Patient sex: M
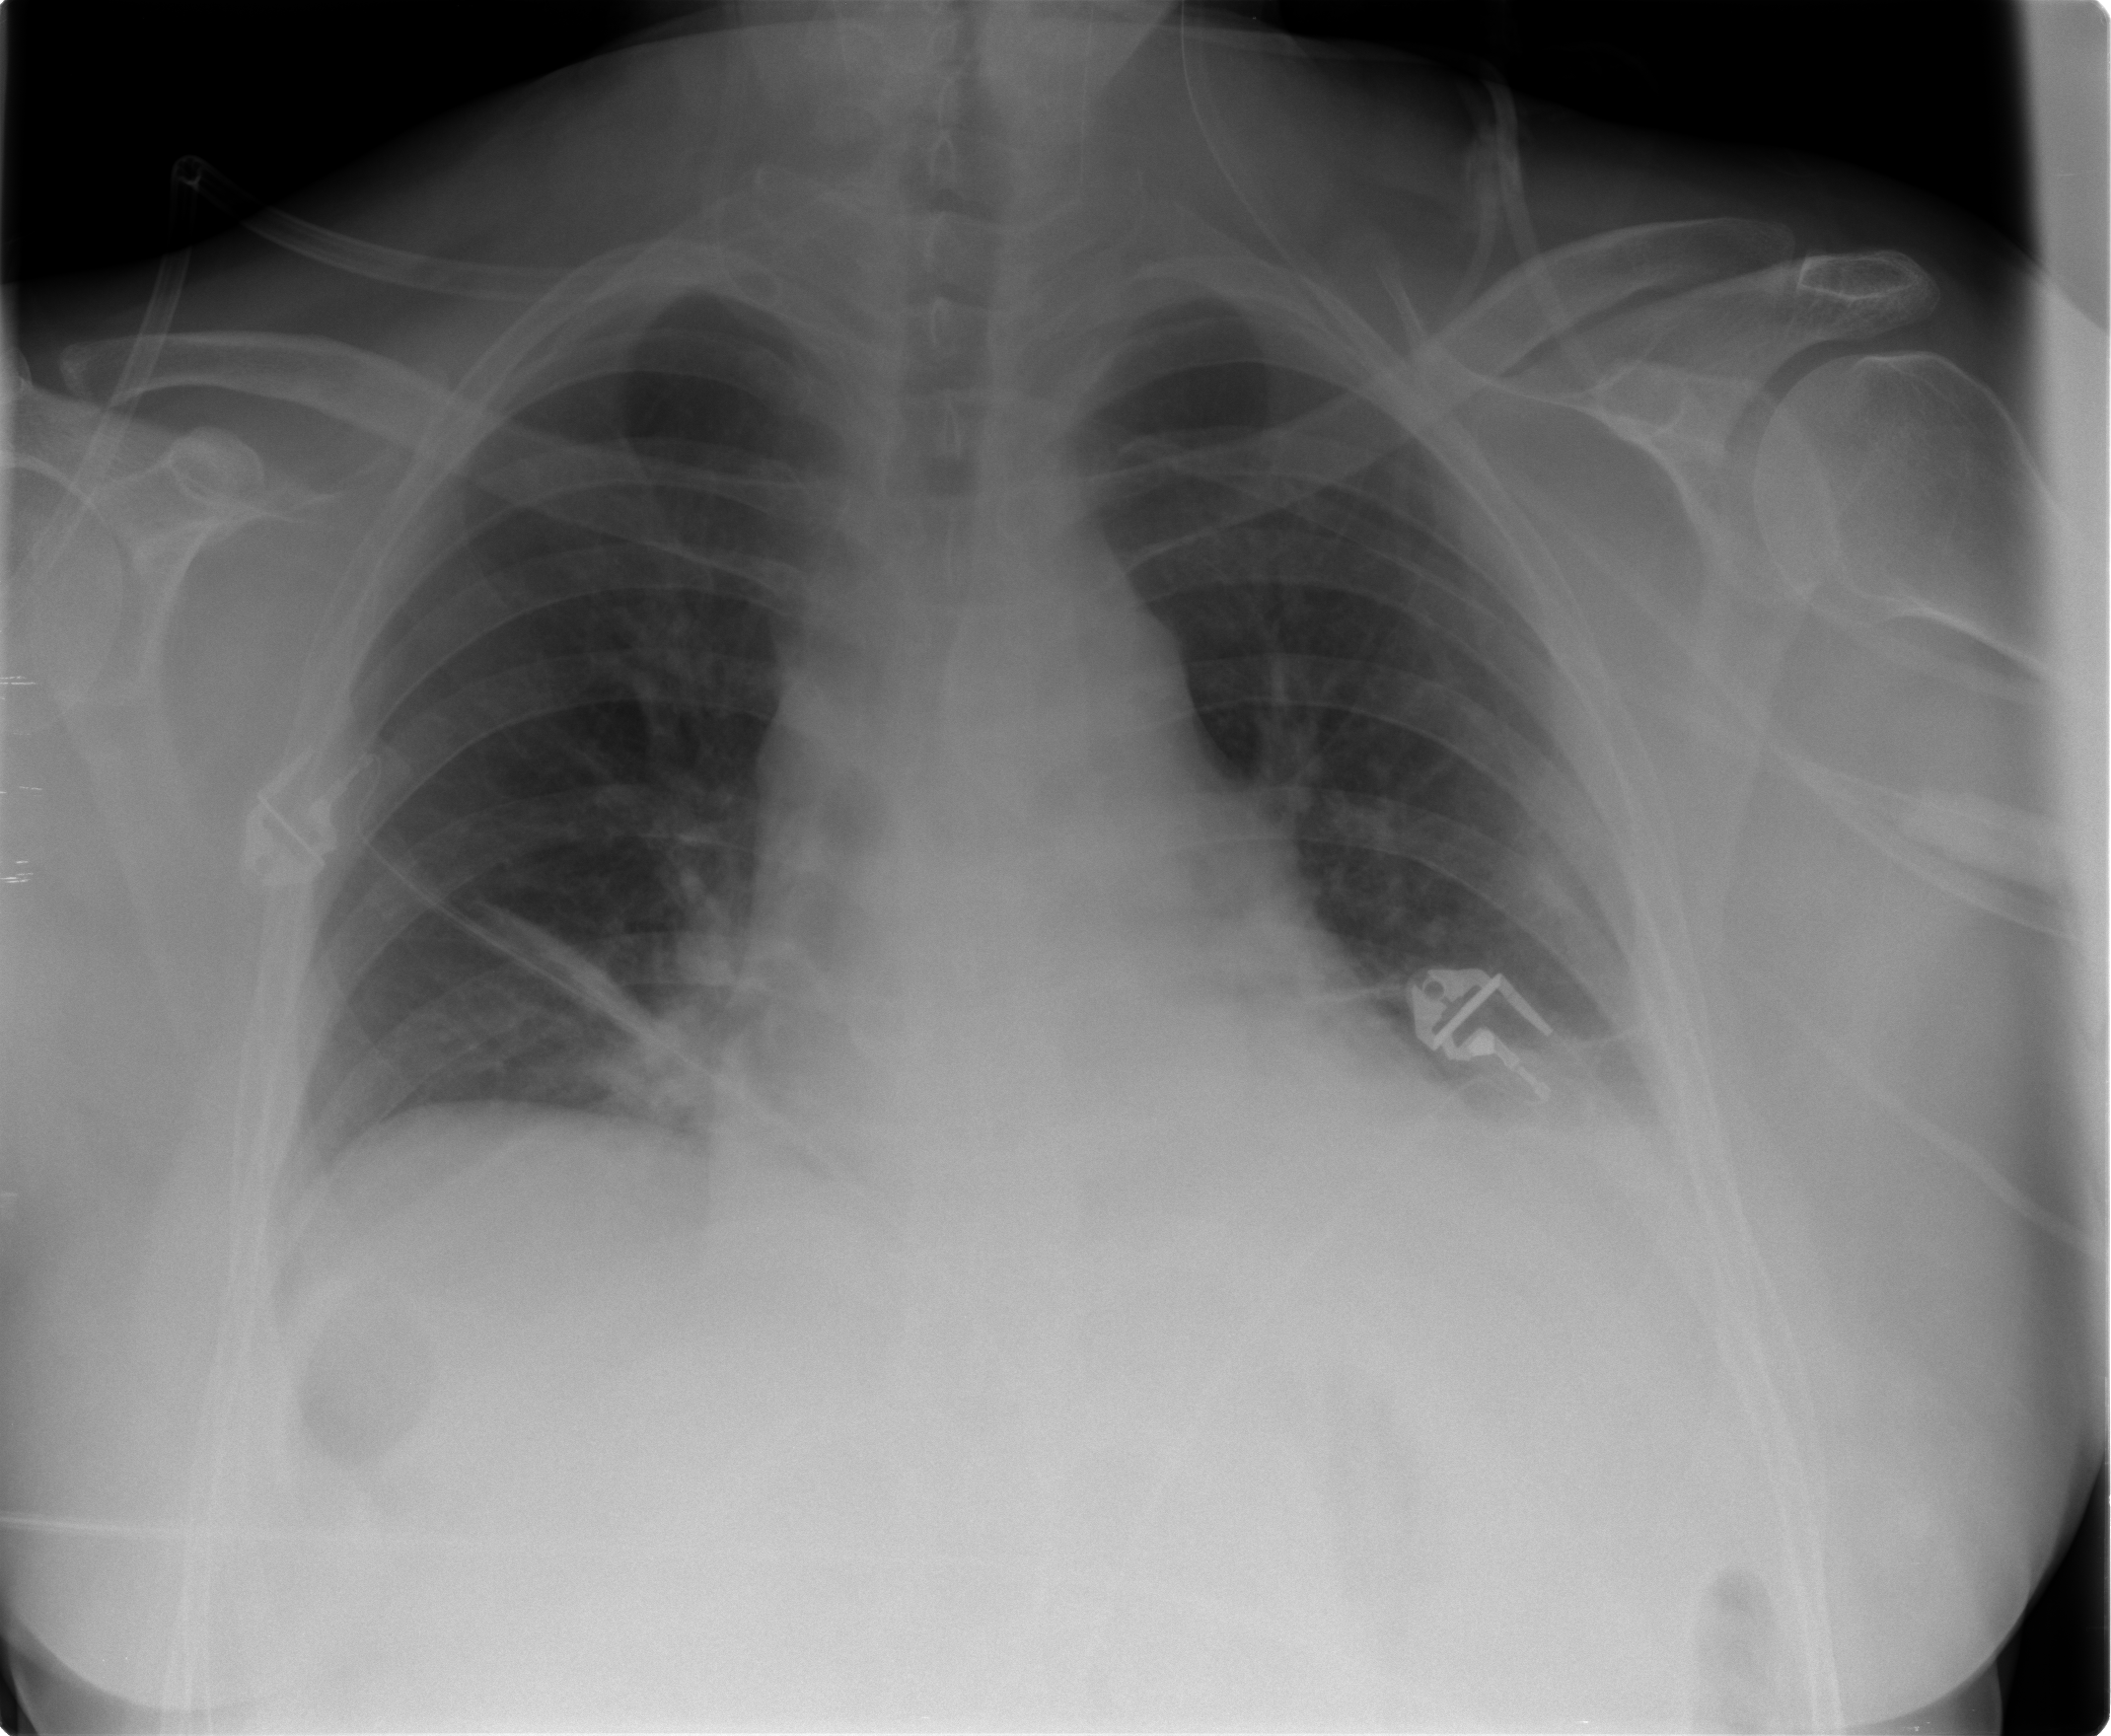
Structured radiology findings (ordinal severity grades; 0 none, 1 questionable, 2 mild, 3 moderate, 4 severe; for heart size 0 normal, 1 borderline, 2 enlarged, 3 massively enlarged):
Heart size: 0
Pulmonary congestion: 0
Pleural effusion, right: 0
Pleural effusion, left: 2
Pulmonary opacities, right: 0
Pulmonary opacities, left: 0
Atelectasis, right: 2
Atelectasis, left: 2